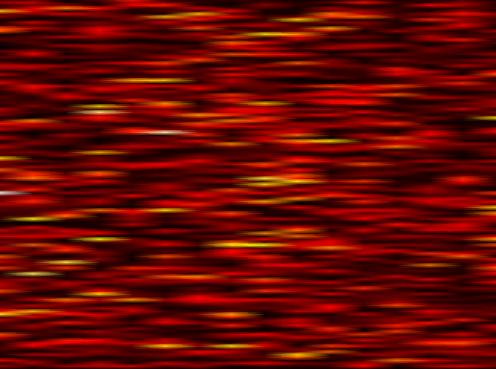
Label: FBMC